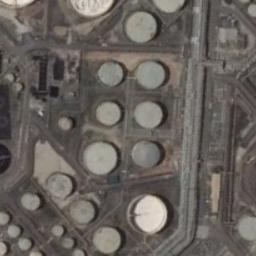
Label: storage_tank